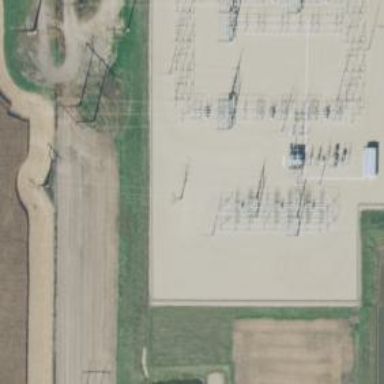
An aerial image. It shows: Power substation enclosed by fence.